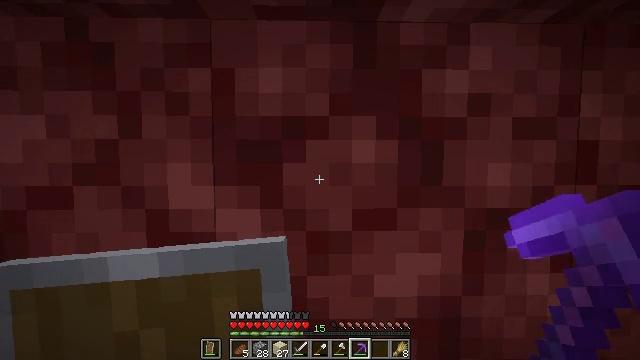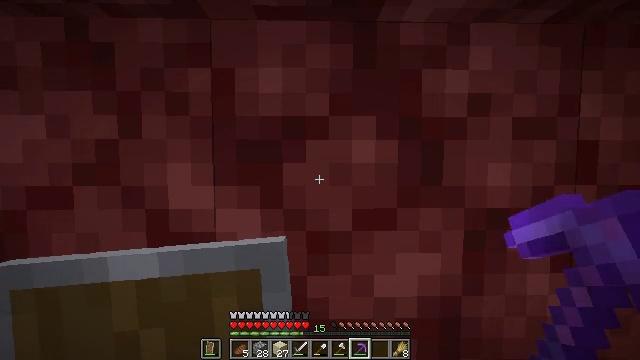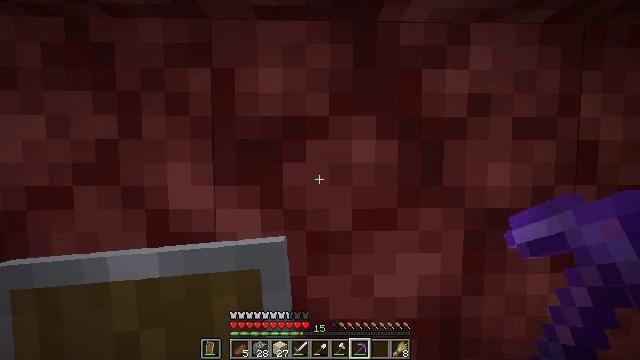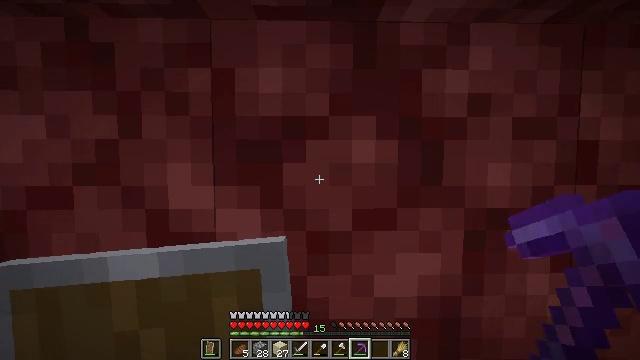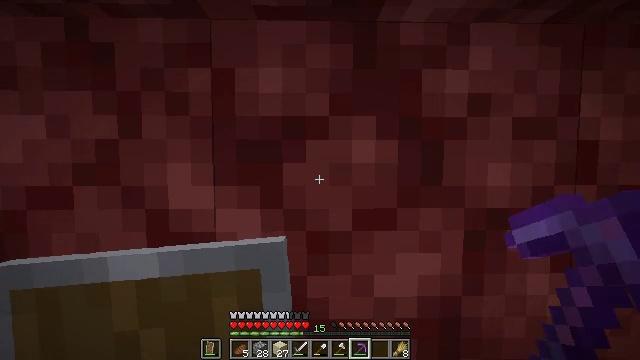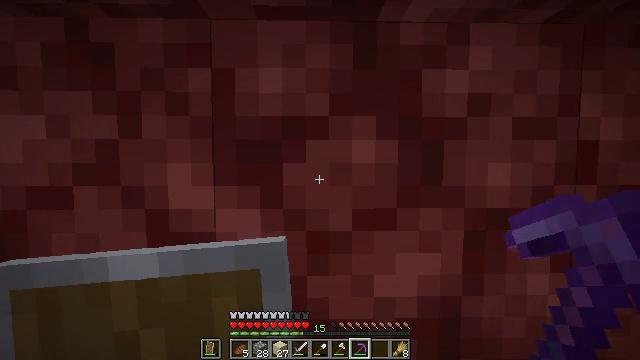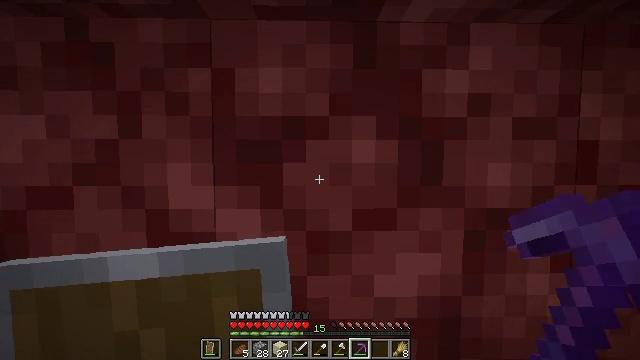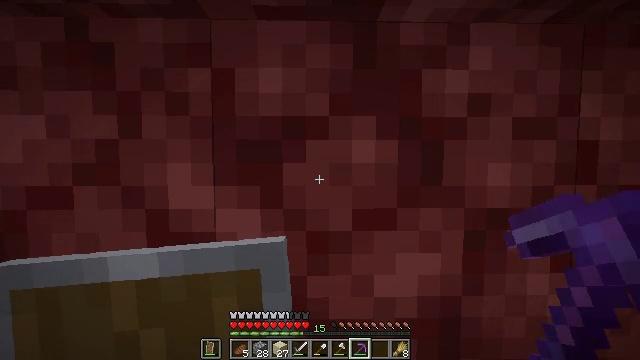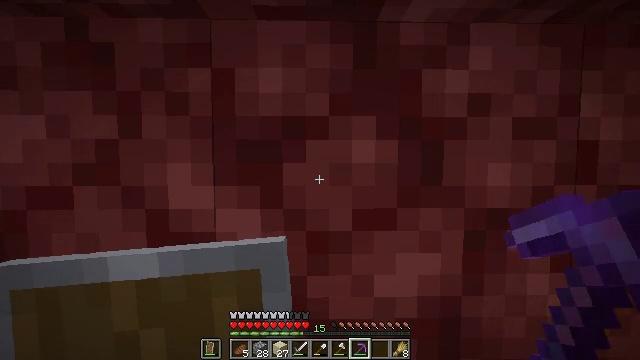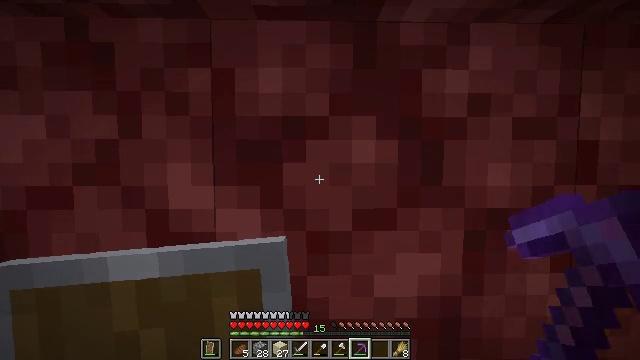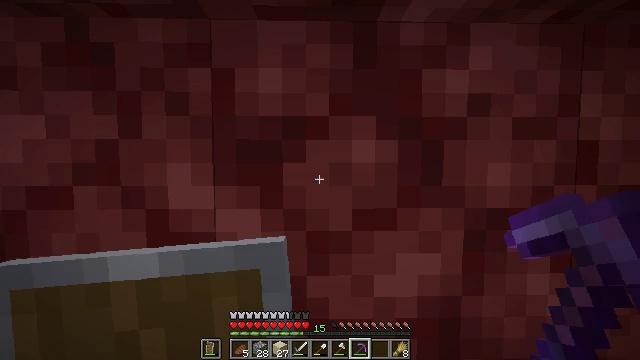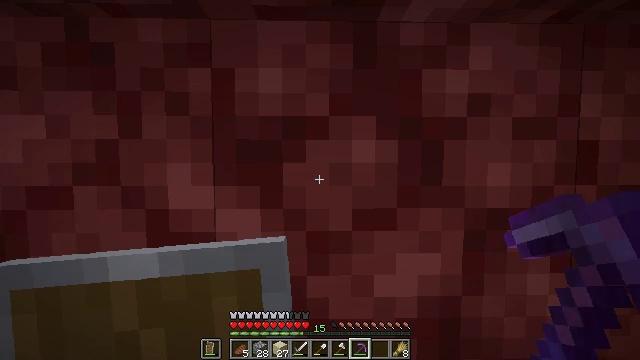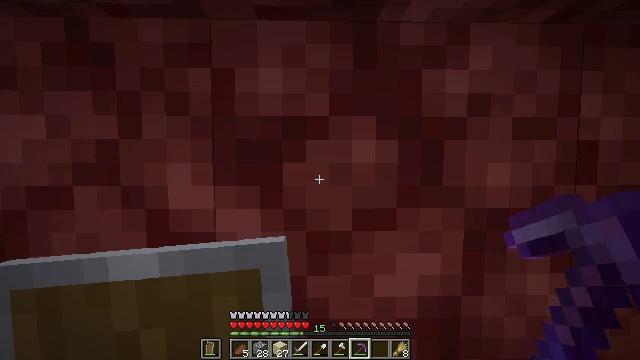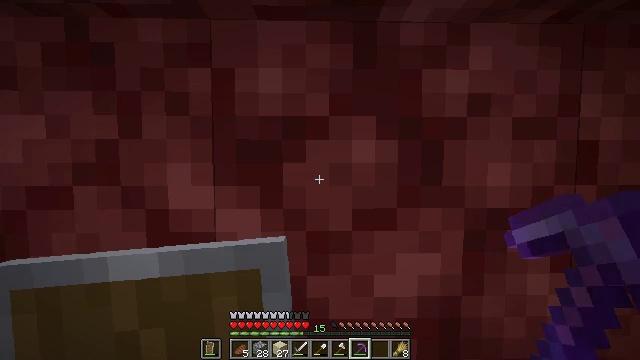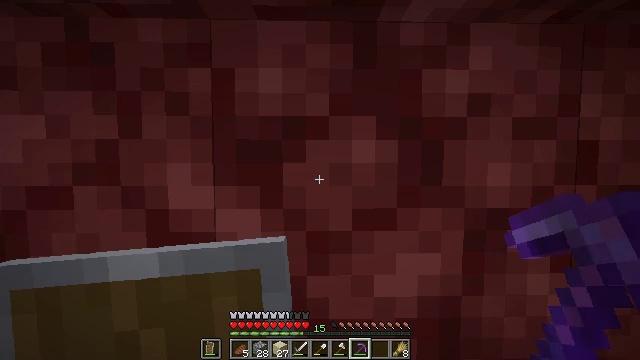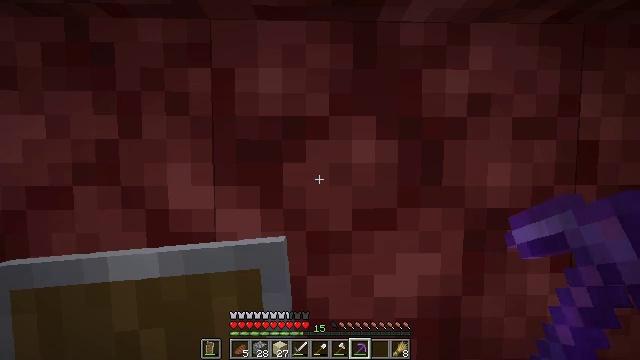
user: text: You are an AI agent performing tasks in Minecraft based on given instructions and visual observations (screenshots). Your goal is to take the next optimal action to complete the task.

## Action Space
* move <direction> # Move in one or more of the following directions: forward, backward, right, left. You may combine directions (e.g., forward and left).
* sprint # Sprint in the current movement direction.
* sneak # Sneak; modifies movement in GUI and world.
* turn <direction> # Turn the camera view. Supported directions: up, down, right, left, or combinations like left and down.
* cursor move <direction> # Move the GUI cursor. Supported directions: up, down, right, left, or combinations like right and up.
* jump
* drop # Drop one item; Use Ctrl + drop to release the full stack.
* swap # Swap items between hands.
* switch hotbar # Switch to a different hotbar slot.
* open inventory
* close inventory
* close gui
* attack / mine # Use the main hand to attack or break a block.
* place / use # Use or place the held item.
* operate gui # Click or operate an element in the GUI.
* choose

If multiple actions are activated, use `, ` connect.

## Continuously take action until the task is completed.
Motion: motion action
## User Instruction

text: Left click to collect the wall torch.
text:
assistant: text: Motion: no_op
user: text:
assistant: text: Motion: no_op
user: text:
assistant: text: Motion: no_op
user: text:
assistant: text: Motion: no_op
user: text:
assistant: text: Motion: no_op
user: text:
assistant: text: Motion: no_op
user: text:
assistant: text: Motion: no_op
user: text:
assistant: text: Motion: no_op
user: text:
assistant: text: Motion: no_op
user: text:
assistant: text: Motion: no_op
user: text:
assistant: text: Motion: no_op
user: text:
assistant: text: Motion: no_op
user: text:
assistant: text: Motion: no_op
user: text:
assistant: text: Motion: no_op
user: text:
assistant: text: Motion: no_op
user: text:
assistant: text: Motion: no_op
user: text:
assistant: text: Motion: no_op
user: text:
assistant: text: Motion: no_op
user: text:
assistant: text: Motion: no_op
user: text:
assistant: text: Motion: no_op
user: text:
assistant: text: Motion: no_op
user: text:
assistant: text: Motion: no_op
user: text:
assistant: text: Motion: no_op
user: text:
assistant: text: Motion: no_op
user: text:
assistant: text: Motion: move left
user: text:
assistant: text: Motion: move left
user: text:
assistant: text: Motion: move left
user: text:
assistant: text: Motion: no_op
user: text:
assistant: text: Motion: no_op
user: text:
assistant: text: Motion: no_op